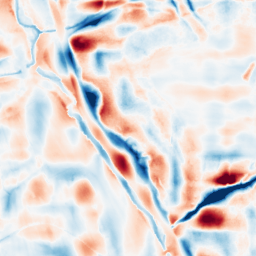
Category: wavelet
Decomposition family: wavelet_dwt
Decomposition parameters: wavelet: sym4
level: 5
Upsampling method: bilinear
Upsampling parameters: scale: 2
Upsampling scale: 2